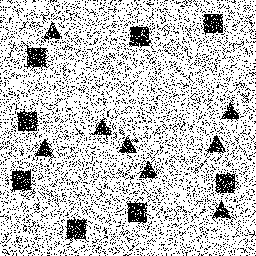
Squares: 8
Triangles: 8
Stars: 0
Total shapes: 16